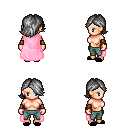
a pixel art fantasy rpg character, female body template, human, light skin, pink cape, teal pants, gray swoop hairstyle, cloth bracers, black slippers, four views (front, back, left, right), 2x2 character sprite sheet, small pixel art, hard edges, no anti-aliasing